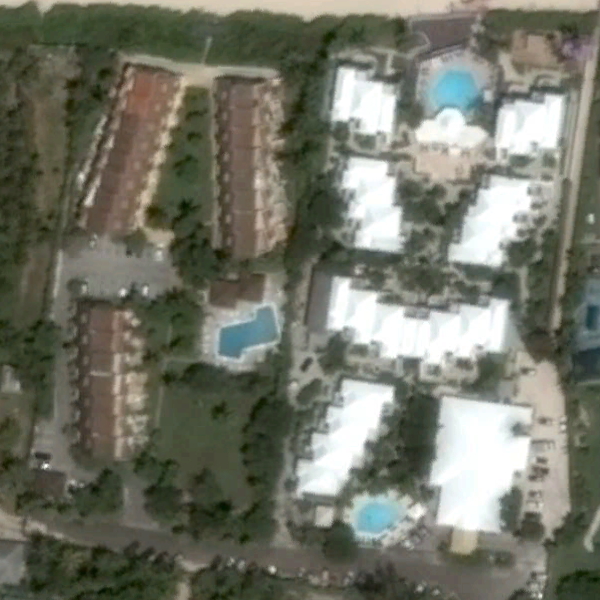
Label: Resort